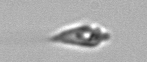
Label: Oxytoxum